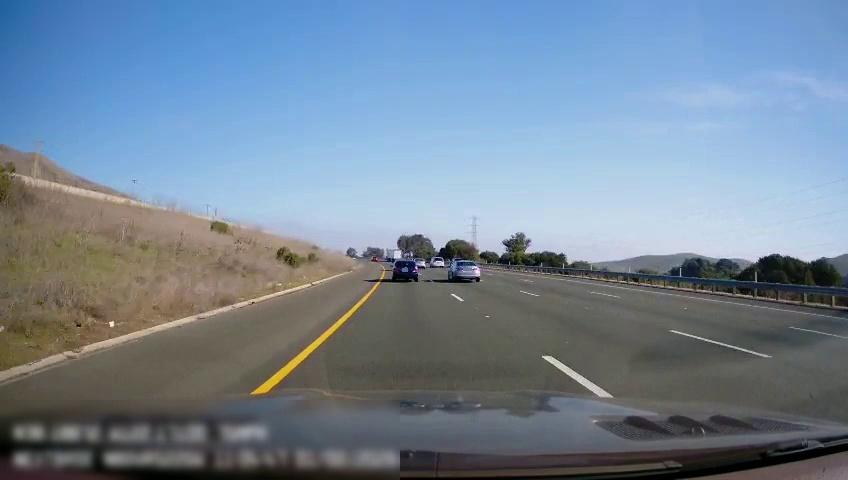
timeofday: Day
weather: Sunny
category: Drivable Space
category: Vehicles | Other LV
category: Vehicles | Car
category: Vehicles | Car
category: Vehicles | SUV
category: Vehicles | Car
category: Lanes | Current Lane
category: Lanes | Current Lane
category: Lanes | Alternate Lane
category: Lanes | Alternate Lane
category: Lanes | Alternate Lane